Field crop: maize
Growth stage: 2
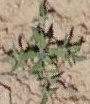
Species: atriplex